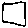
Label: square